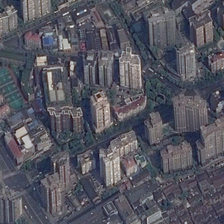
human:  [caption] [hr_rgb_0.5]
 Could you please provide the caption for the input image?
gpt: many buildings and some green trees are in a commercial area .

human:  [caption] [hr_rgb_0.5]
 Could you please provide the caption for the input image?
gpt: many buildings and some green trees are in a commercial area .

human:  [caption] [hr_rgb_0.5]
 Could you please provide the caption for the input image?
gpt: many buildings and some green trees are in a commercial area .

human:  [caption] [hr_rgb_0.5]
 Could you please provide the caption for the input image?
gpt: many buildings and some green trees are in a commercial area .

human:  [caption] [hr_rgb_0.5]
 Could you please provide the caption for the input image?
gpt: many buildings and some green trees are in a commercial area .